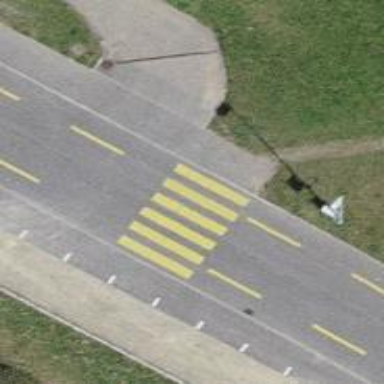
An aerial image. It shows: Marked crossing with zebra stripes on the road.